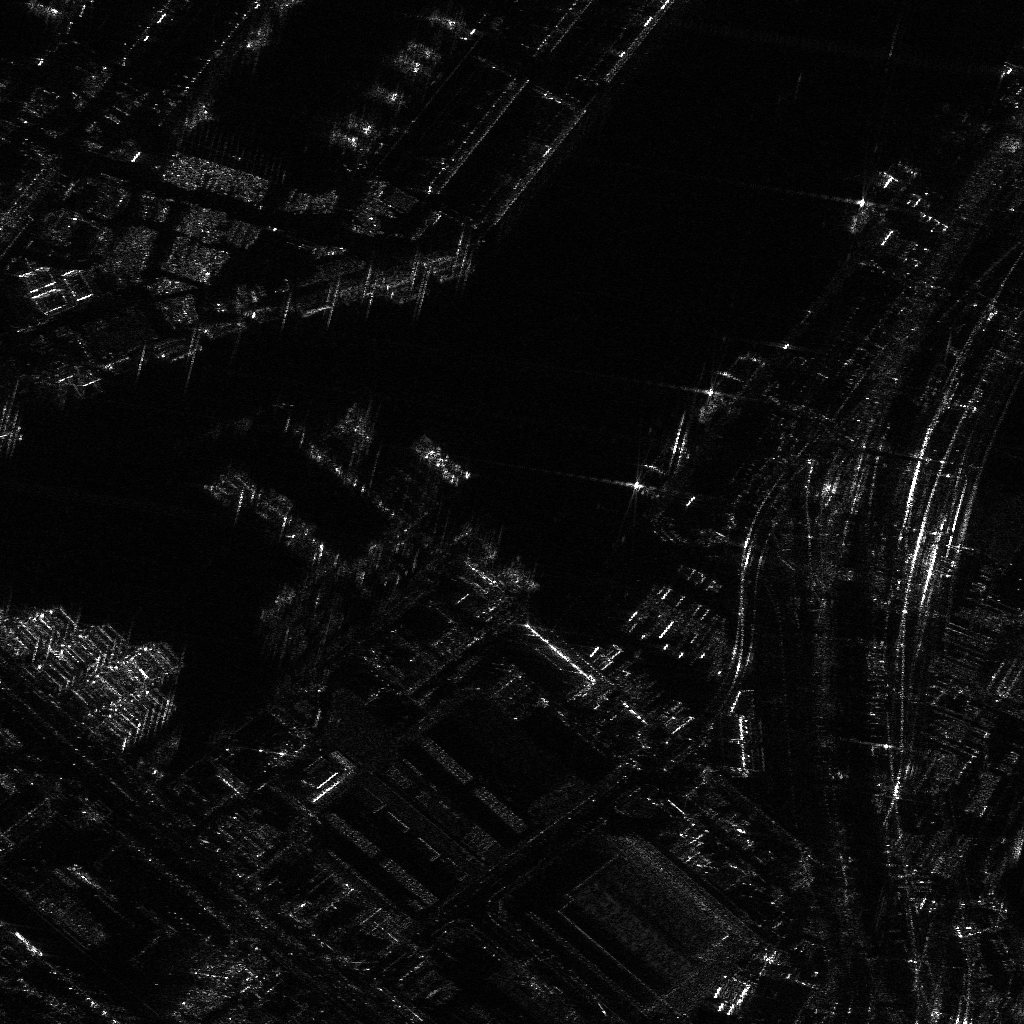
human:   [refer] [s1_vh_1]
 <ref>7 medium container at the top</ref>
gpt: <box>[[41, 1, 45, 2, 33], [39, 3, 43, 5, 35], [38, 4, 42, 6, 35], [35, 7, 39, 9, 35], [33, 11, 36, 12, 35], [32, 12, 35, 14, 35], [31, 12, 35, 13, 35]]</box>

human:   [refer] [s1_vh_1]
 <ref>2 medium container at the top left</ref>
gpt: <box>[[2, 0, 6, 1, 27], [24, 1, 25, 5, 28]]</box>

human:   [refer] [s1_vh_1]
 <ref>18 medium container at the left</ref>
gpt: <box>[[13, 62, 17, 64, 48], [12, 63, 16, 65, 41], [11, 65, 15, 66, 41], [9, 65, 13, 67, 41], [8, 67, 12, 68, 41], [14, 67, 17, 68, 41], [7, 67, 11, 69, 41], [12, 68, 16, 69, 41], [8, 61, 11, 62, 48], [7, 62, 10, 63, 48], [7, 62, 11, 63, 40], [5, 63, 9, 65, 40], [6, 63, 10, 64, 40], [4, 64, 7, 66, 40], [4, 59, 7, 60, 40], [2, 60, 6, 61, 40], [1, 60, 5, 62, 40], [0, 62, 4, 63, 40]]</box>

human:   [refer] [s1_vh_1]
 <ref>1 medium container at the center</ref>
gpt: <box>[[40, 44, 46, 46, 42]]</box>

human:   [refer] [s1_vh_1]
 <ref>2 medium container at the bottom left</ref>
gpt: <box>[[11, 69, 15, 71, 41], [10, 70, 13, 72, 41]]</box>